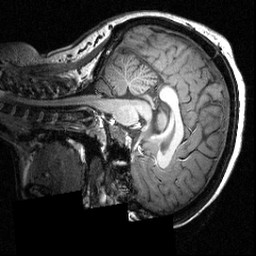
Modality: T1w
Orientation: sagittal
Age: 26
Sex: female
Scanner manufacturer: siemens
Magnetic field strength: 3.951 T
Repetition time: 1.5 s
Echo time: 0.00335 s